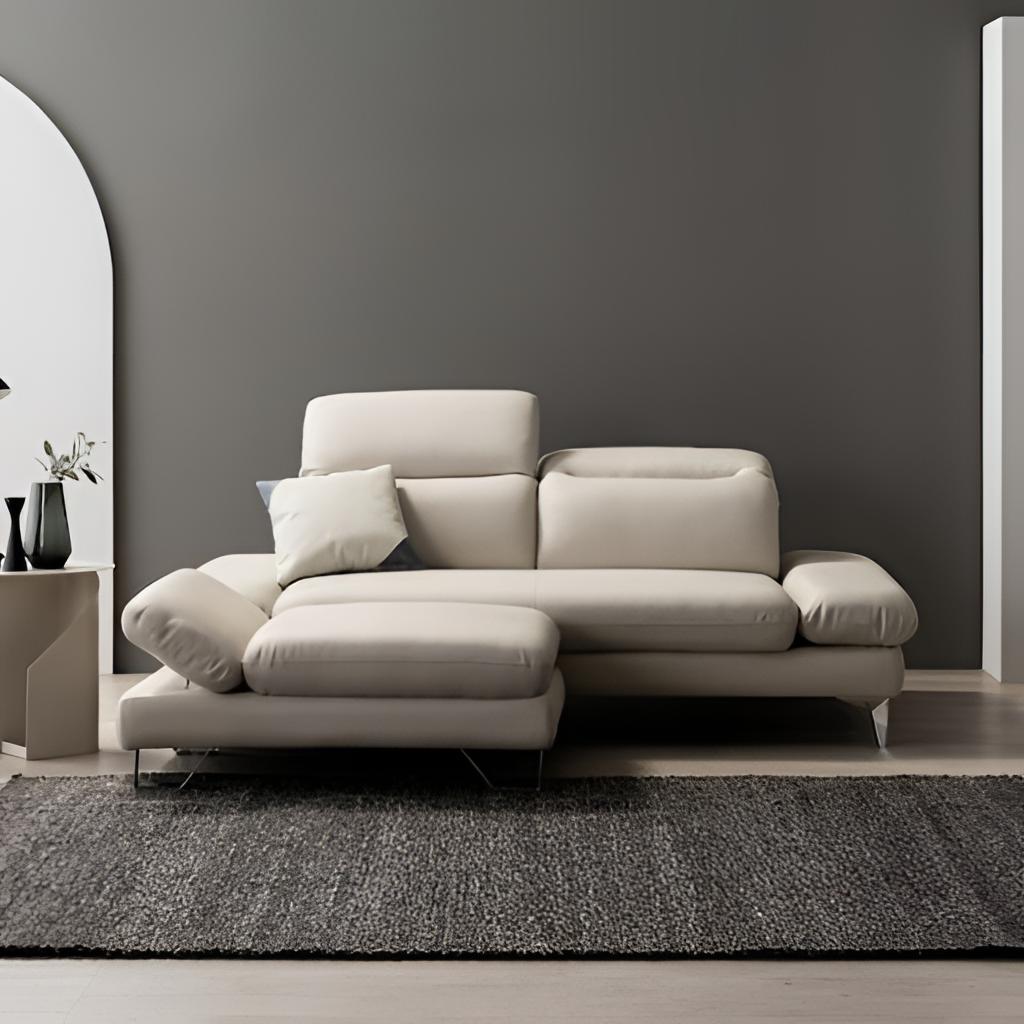
leather sectional sofa, living room, gray wood flooring, with plank pattern, gray paint wallpaper, with solid pattern, modern